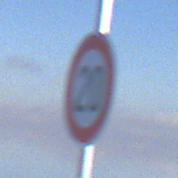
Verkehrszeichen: Geschwindigkeit20
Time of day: MorningAfternoon
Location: Outdoor (Nature)
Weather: PartlyCloudy
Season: NotSpecified
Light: Natural